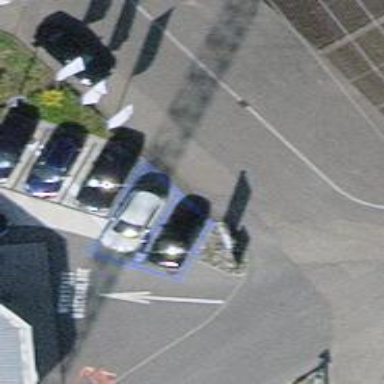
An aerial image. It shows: Charging station.